Field crop: maize
Growth stage: 2
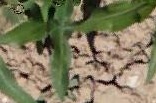
Species: maize